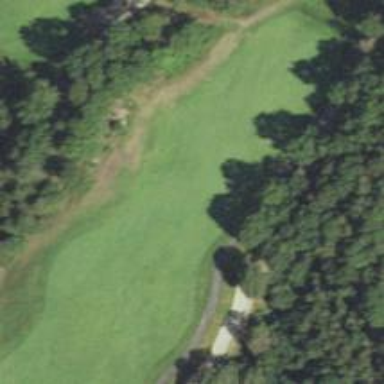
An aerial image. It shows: Path designed for golf carts.